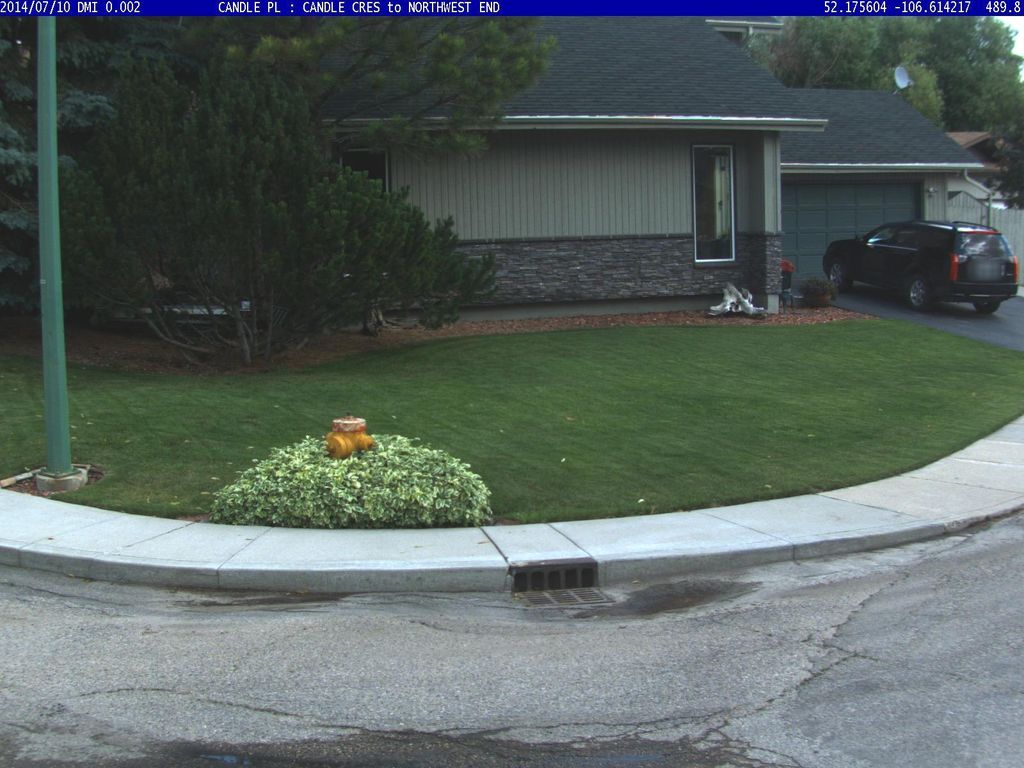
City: saskatoon